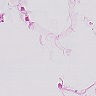
Metastatic tissue present: no